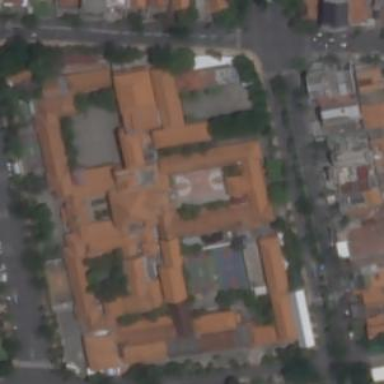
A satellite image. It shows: School building with tile roof.